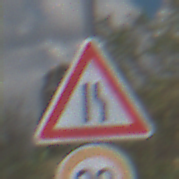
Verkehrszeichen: EinseitigVerengteFahrbahnRechts
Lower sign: Geschwindigkeit20
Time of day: Midday
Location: Outdoor (Nature)
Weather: PartlyCloudy
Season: Autumn
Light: Natural